Question:
I would like to have a plot for each case in my dataframe. my x-axis is a range between 10 and 500 and my y-axis is the row values of each column for each case (prob-10, prob-20 and so on up to prob-500)
what i really wants is to have a plot for example for case1
x-axis = 10 , 20 ,30 , .....
y-axis = 0,35, 0,24, 0,44 .....
my dataframe looks like this
| cases | year | HH | prob-10 | prob-20 | prob-30 |
| ----- | ---- | -- | ------- | ------- | ------- |
| case1 | 2018 | 200 | 0,35 | 0,24 | 0,44 |
| case2 | 2017 | 299 | 0,33 | 0,25 | 0,33 |
| case3 | 2019 | 200 | 0,45 | 0,22 | 0,33 |
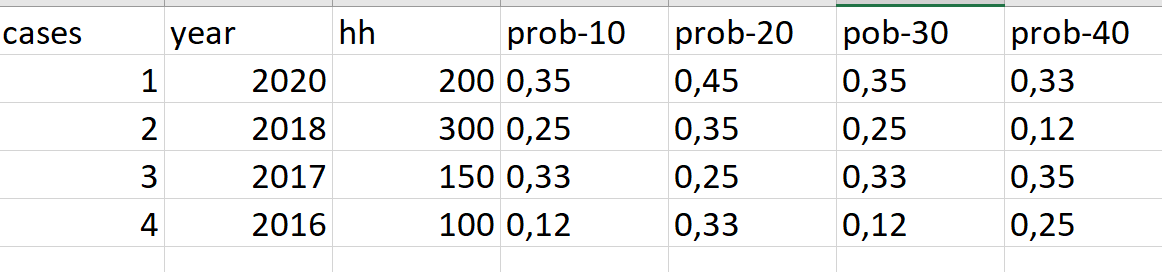
Answer: Set index to 'cases', this will ease the 'df.plot' function later and ['filter'] only the columns starting with 'prob-'. Convert the comma used in the original dataframe to dot so that the dataframe can be interpreted as 'float' with 'astype(float)'. Then, transpose the dataframe to get the y-axis with the row values of each column for each case, plot the chart with 'df.plot(kind='bar')'.
'''
import pandas as pd
import matplotlib.pyplot as plt
df = pd.read_csv('sample.csv', sep='\s+')
df = df.set_index('cases')
# get only prob-* columns
df = df.filter(regex='prob-*')
# replace original comma with dot
df = df.apply(lambda x: x.str.replace(',', '.'))
df = df.astype(float)
df = df.T
df.plot(kind='bar')
plt.xticks(rotation=45)
plt.show()
'''
<URL>